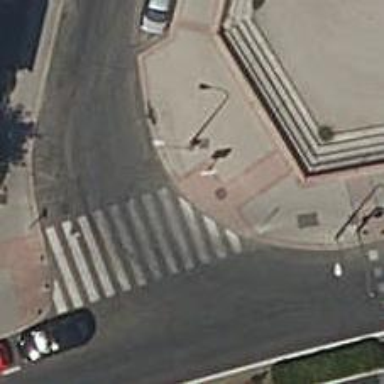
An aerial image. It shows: Bollard.